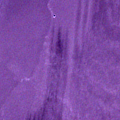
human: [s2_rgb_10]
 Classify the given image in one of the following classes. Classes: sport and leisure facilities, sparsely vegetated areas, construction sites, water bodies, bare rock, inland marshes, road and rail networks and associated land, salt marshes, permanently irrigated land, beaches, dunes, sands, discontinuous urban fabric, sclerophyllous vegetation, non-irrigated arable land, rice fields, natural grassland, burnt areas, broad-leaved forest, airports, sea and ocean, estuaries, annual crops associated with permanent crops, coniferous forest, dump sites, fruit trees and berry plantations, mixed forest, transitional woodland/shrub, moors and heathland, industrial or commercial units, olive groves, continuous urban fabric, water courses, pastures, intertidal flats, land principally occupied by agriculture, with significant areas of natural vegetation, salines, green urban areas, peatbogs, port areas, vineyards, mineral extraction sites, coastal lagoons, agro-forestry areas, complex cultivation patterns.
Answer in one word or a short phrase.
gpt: sea and ocean